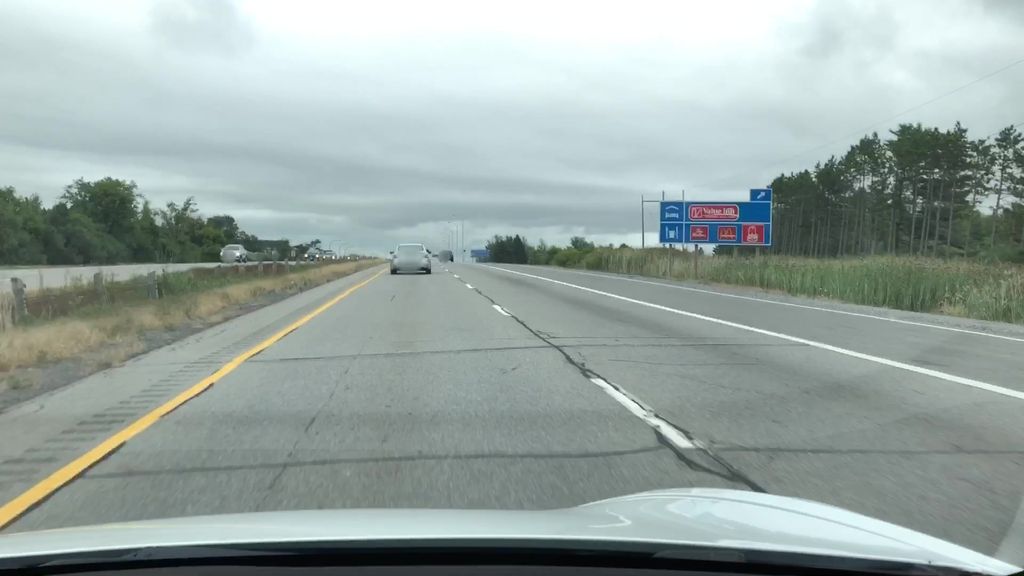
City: ottawa-gatineau